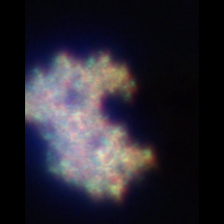
Taxon: Ciliates
Group: Other